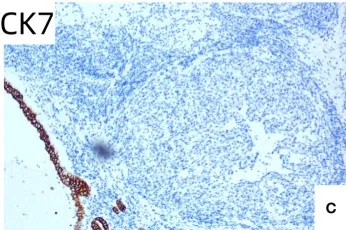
(C) IHC x 100, gastric mucosal epithelial CK7 staining was positive, and tumor cells were not expressed.
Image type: pathology (immunostaining)